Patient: sex M, age 38
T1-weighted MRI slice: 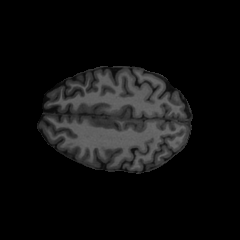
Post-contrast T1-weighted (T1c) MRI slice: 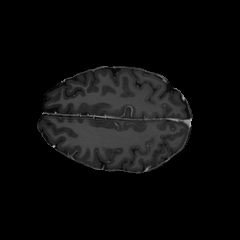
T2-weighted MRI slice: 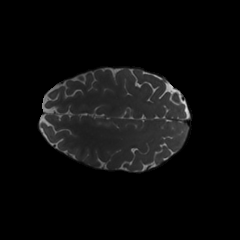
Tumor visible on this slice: no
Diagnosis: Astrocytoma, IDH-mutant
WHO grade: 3